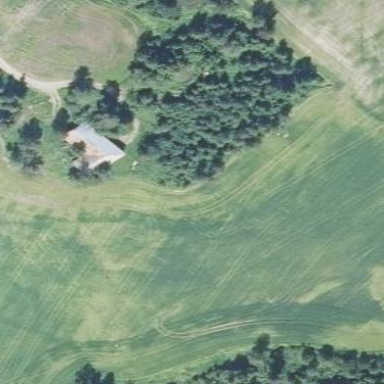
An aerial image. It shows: Farmyard area.